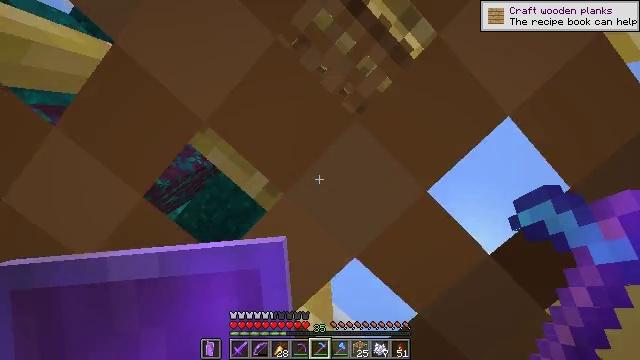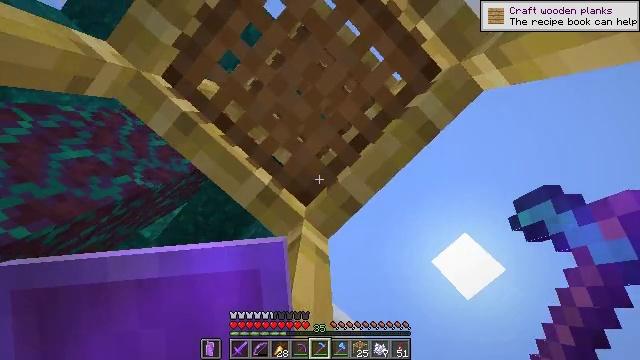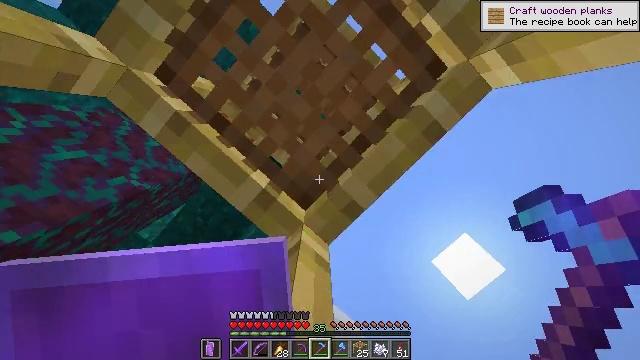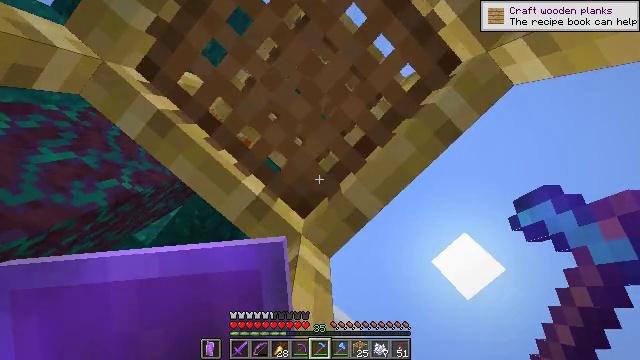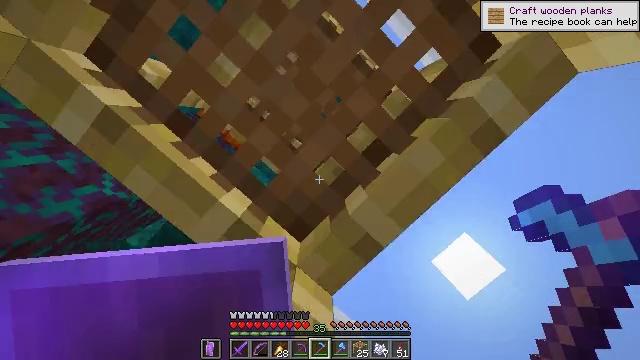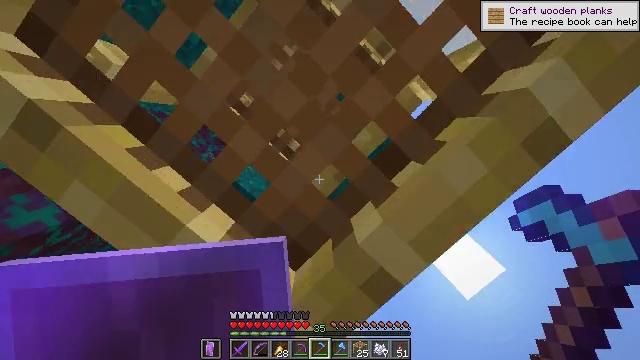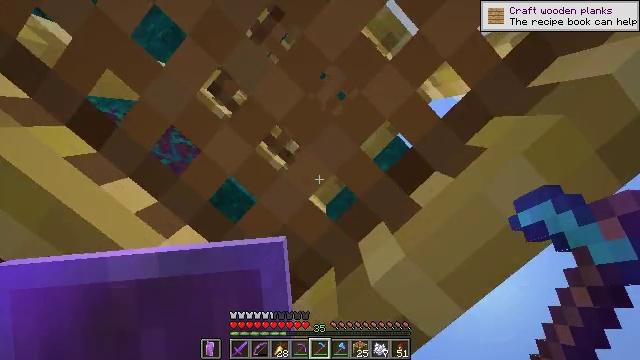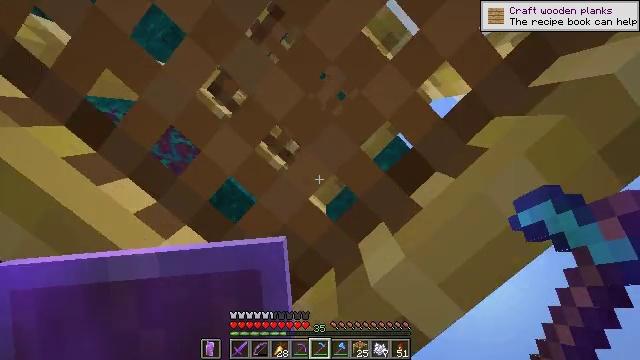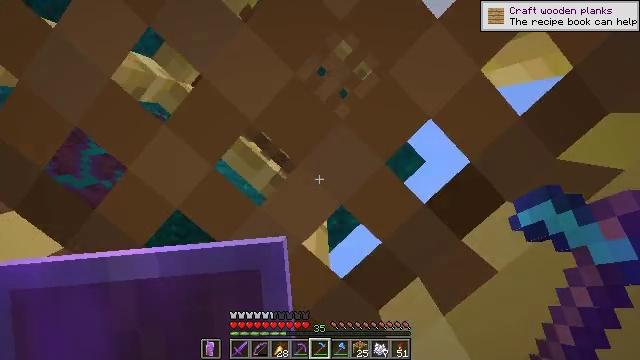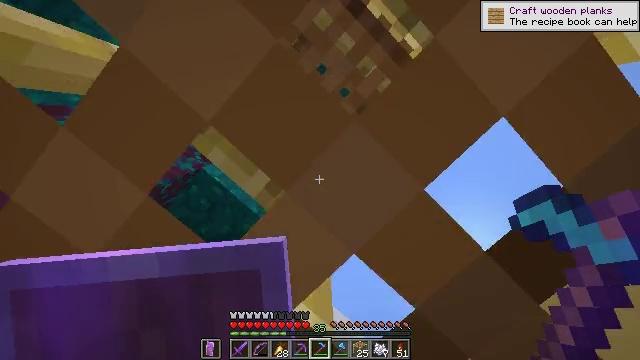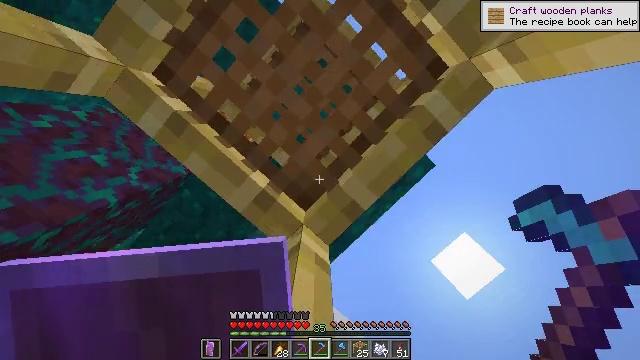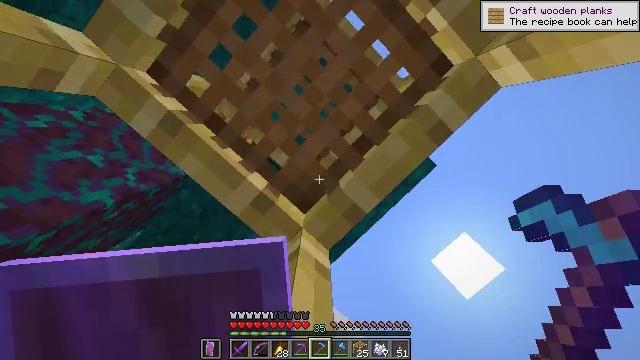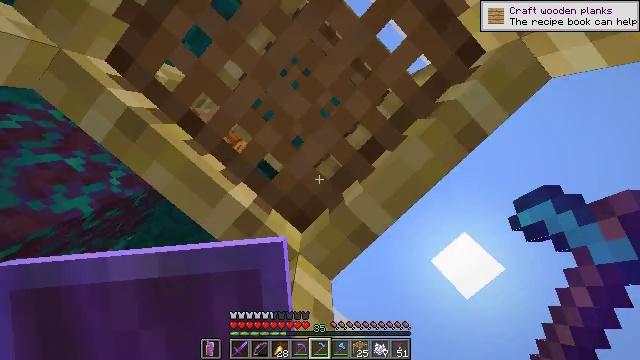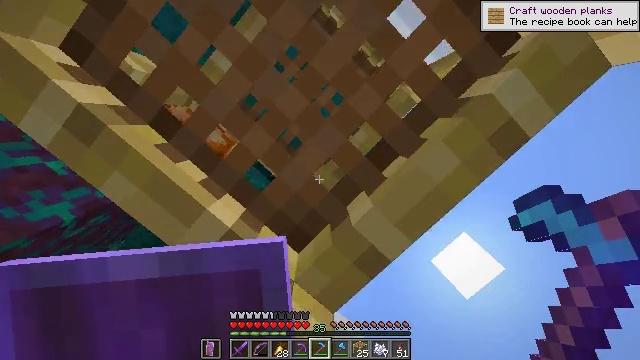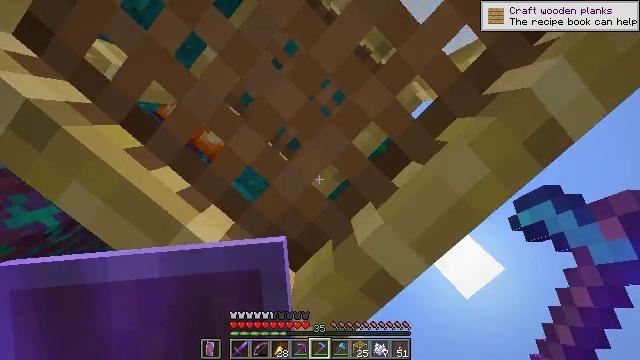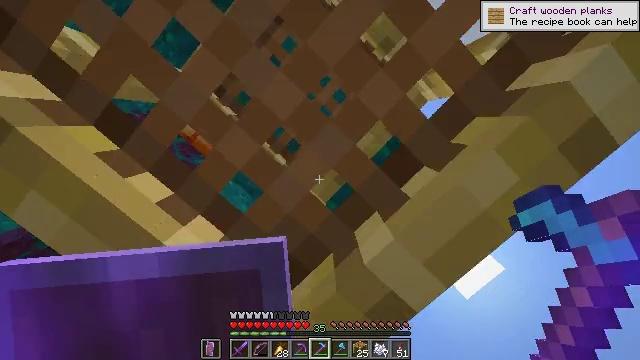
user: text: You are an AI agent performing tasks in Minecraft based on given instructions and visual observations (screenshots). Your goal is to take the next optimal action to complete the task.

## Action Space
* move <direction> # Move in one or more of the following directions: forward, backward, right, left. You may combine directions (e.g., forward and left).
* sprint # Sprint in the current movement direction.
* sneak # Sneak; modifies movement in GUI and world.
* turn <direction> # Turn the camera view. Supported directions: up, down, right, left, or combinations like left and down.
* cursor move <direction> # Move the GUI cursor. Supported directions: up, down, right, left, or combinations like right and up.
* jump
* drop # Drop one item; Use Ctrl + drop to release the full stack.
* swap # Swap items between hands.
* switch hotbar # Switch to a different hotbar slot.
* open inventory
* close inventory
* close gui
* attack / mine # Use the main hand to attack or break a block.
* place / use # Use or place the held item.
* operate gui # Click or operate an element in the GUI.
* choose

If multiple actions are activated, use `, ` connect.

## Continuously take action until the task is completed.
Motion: motion action
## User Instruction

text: Collect scaffolding blocks.
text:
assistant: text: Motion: jump
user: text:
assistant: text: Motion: jump
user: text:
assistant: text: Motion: jump
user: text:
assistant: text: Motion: jump
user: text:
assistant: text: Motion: jump
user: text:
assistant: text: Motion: jump
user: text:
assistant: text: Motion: jump
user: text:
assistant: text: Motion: jump
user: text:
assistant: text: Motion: jump
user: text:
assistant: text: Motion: jump
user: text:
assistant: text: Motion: jump
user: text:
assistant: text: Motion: jump
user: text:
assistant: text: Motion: jump
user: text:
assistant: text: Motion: jump
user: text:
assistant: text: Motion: jump
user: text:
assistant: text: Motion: jump
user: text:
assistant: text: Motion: jump
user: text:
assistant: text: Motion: jump
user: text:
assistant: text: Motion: jump
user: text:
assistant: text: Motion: jump
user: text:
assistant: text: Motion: jump
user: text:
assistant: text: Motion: jump
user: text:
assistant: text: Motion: jump
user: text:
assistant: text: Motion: jump
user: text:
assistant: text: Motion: jump
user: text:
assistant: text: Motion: jump
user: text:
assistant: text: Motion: jump
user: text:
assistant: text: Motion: jump
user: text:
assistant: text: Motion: jump
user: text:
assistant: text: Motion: jump